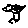
Label: bird